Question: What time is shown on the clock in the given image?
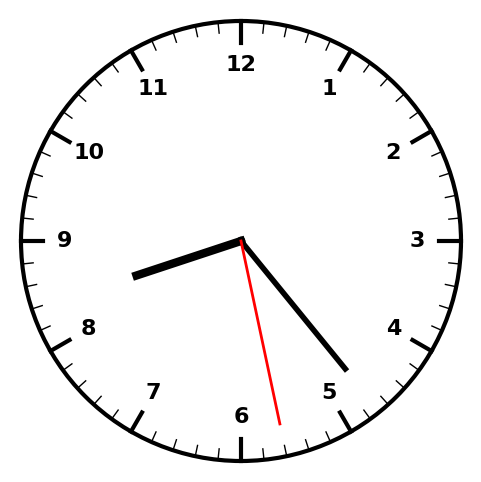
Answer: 08:23:28